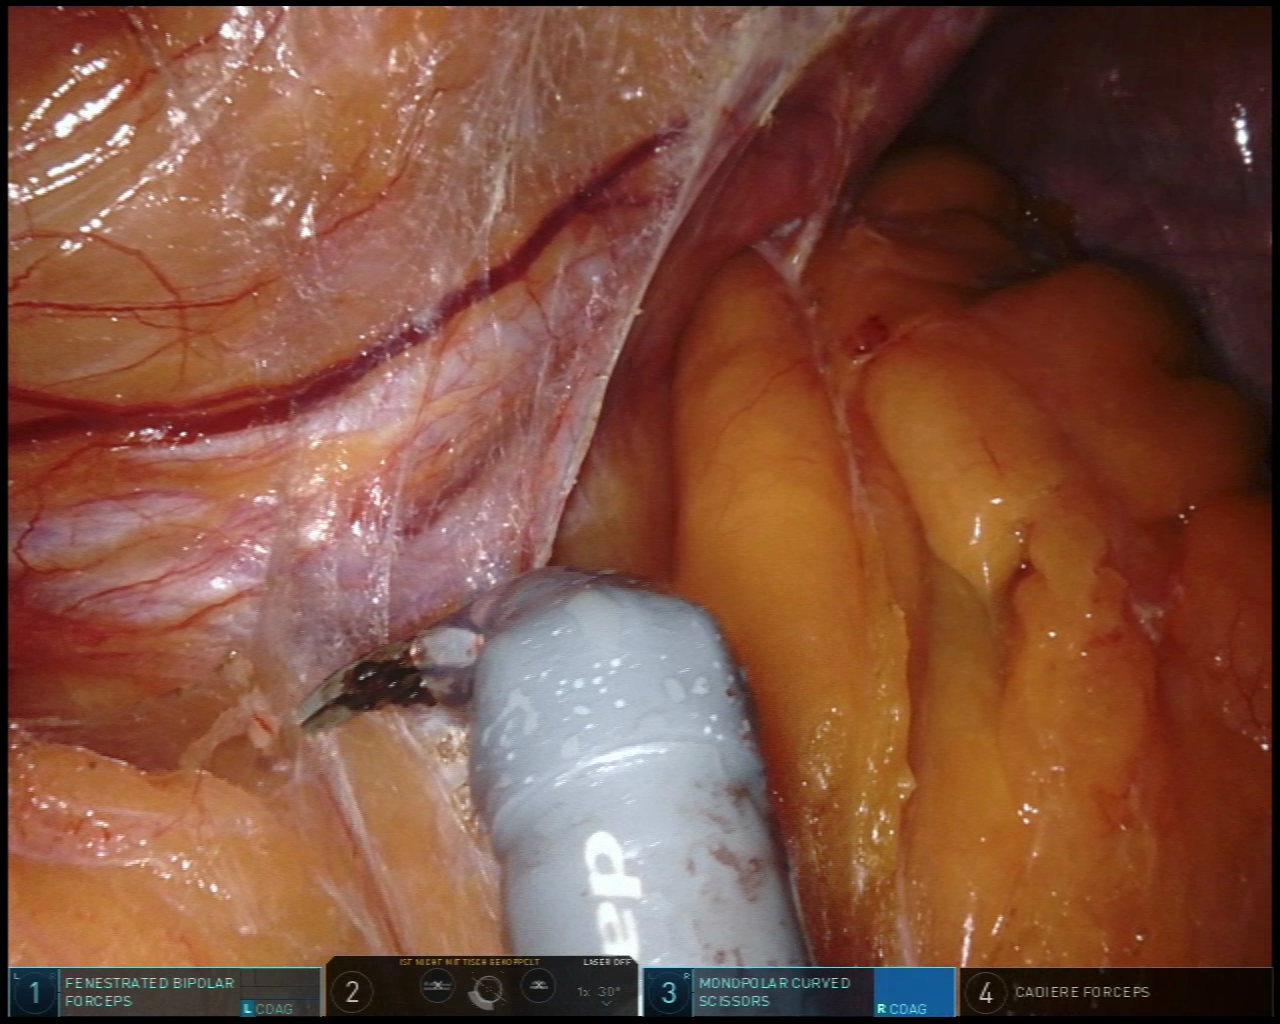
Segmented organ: ureter
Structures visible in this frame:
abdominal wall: yes
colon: no
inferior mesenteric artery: no
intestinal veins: no
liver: no
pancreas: no
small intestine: no
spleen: no
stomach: no
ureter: yes
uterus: no
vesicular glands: no